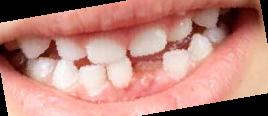
Condition: hypodontia